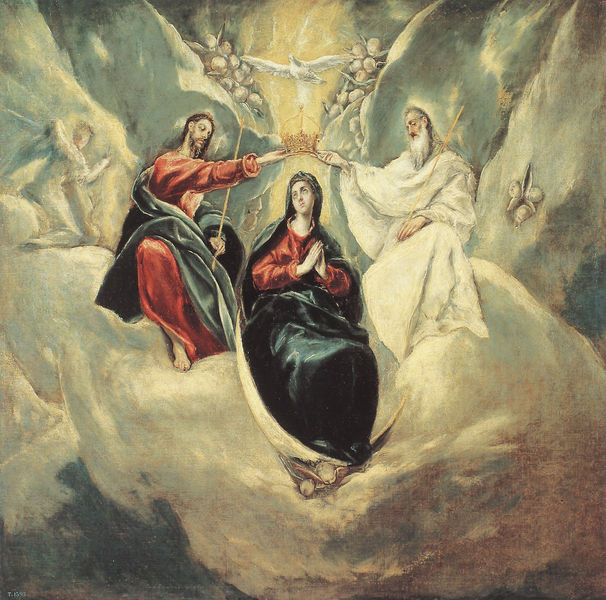
Titel: Marienkrönung
Künstler: El Greco
Institution: Madrid, Museo del Prado
Schlagwörter: gott, himmel, weiß, wolken, frau, mitte, rot, wolke, taube, krone, engel, beten, christus, jesus, krönung, maria, petrus, heiliger geist, gottvater